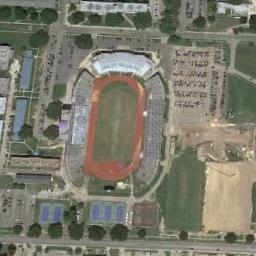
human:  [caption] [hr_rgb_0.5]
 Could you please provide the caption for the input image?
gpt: There are many trees beside the stadium .

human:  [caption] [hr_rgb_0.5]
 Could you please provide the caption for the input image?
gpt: Next to the oval gym are lawns and parking lots, And some vegetation .

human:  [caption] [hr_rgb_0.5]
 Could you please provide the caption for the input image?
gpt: The stadium is on the grass next to some trees .

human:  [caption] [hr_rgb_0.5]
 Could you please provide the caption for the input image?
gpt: The stadium's roof has wavy white signs .

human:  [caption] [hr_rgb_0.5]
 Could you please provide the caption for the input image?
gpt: There are some green lawns and bushes beside the stadium .